Interaction volume radius: 10 \u00c5
Interaction volume height: 35 \u00c5
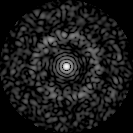
Disorder parameter: 0.8441